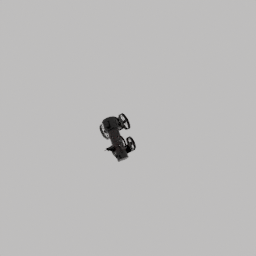
Label: mechanical